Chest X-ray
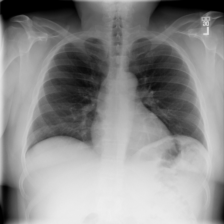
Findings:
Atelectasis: negative
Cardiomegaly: negative
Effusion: negative
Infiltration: negative
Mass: negative
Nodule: negative
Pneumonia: negative
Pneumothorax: negative
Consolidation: negative
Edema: negative
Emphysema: negative
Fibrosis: negative
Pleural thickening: negative
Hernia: negative